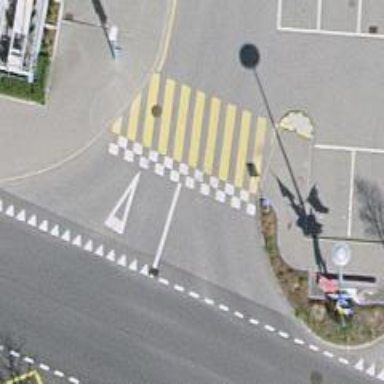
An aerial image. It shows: Uncontrolled zebra crossing on the road.